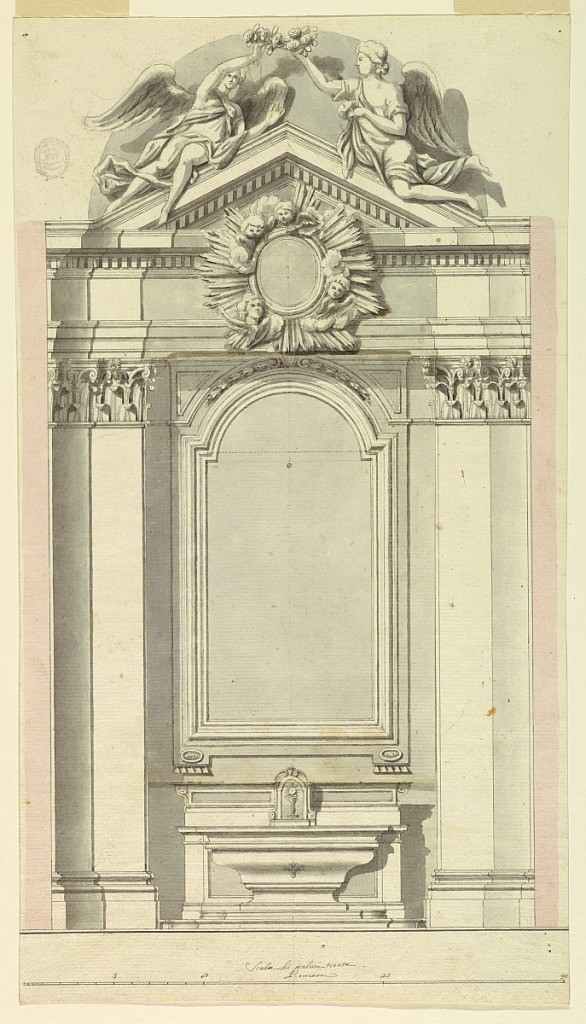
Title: The elevation of an altar with two alternative suggestions
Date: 1775–1800
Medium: Pencil, pen, black ink, brush, grey, rpse water colors on paper
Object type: Drawing
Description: Vertical rectangle. A bathtub sarcophagus stands in front of a dado. The tabernacle is in the center of the ledge upon which a dado stands in one of the suggestions. It has in the center an ovoidal medallion. The picture frame stands upon this dado. Another suggestion shows the omission of the lateral part of the dado. A candlestick stands upon the ledge. One suggestion. It shows the picture frame hanging. Pilasters support the entablature and the triangular pediment. An ovoidal medallion in a glory of rays and cherubim is in the center of the entablature and the pediment. Two angels carry a wreath of roses on top. Section of the scrolls of the chapel are laterally,